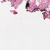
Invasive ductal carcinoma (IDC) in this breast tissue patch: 0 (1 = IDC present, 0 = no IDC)